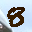
Label: 8